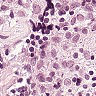
Metastatic tissue present: no